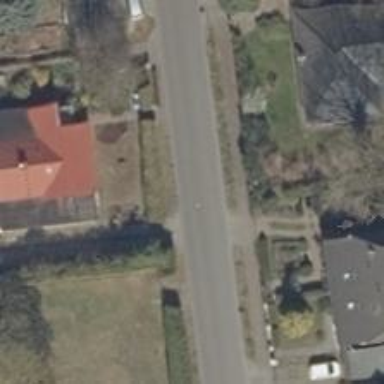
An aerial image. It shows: Driveway leading to service road.